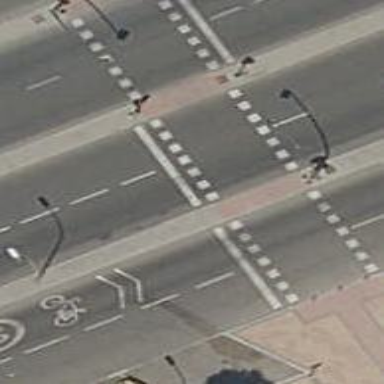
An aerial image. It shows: Crossing with traffic signals.